Question: So - today I wanted to do a good thing and rearrange files in my repository. Committed and pushed up to my 'Assembla' repository.

Since I did not use the git moving command, all files lost their history. I realized my mistake and wanted to get rid of the unneeded changing so I could make the right kind of move afterwards.
I tried the approach, showed in <URL>, but instead I got:
'''
$ git push -f origin 49bcfdceb30a1e9cfab0f0e7e39bfa04dc726b78:master
Total 0 (delta 0), reused 0 (delta 0)
remote: error: denying non-fast-forward refs/heads/master (you should pull first)
To git@git.assembla.com:myproject.git
! [remote rejected] 49bcfdceb30a1e9cfab0f0e7e39bfa04dc726b78 -> master (non-fast-forward)
error: failed to push some refs to 'git@git.assembla.com:myproject.git'
'''
Info:
'''
% 49bcfdceb30a1e9cfab0f0e7e39bfa04dc726b78 is the one tagged 'beforerearrange'
'''
Any suggestions on how to fix this problem?
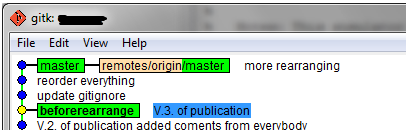
Answer: When asked, I had no idea it could be connected with restrictions of 'Assembla'.
Since this is a one time deal, I choose the following method that worked:
Citing the last comment from Assembla in the <URL> mentioned by @michael-mior
There is now an option "Allow force push" in the Git-Settings page, so
1. Go to Assembla.com
2. Go to your project -> Source/Git -> Settings
3. Check the check-box "Allow --force push"
4. Force push the right node: git push -f origin 49bcfdceb30a1e9cfab0f0e7e39bfa04dc726b78:master
5. Clean up local mess.
6. Go back to Assembla.com and disable "Allow --force push"
Result: